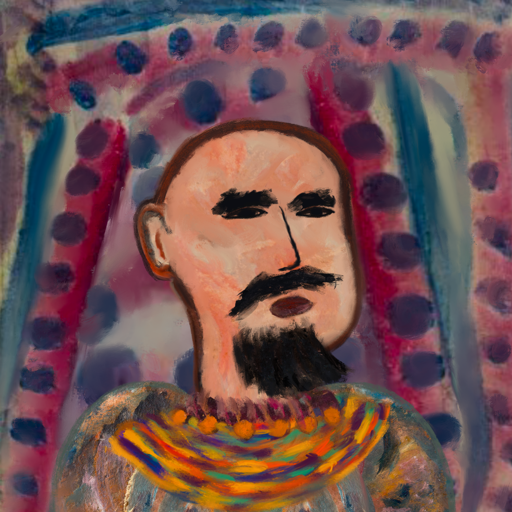
Background: HillGirl, Head And Neck Side: Roy_Bahadur, Face Side: Mosgoul, Bust: Boggyland, Hair Side: Blank, Head Accessory: Blank, Second Necklace: An_Impression_2, Necklace: Doll, Baby: Blank